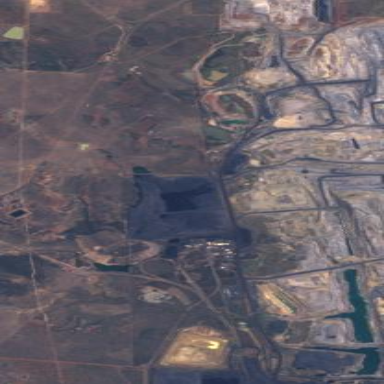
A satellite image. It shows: Industrial area used for mining operations.